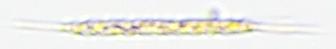
Label: Rhizosolenia